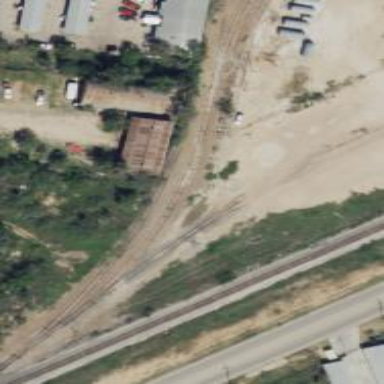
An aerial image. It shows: Disused railway spur service.